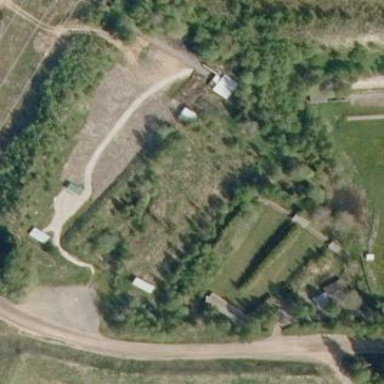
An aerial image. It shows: Shooting range on leisure land pitch.